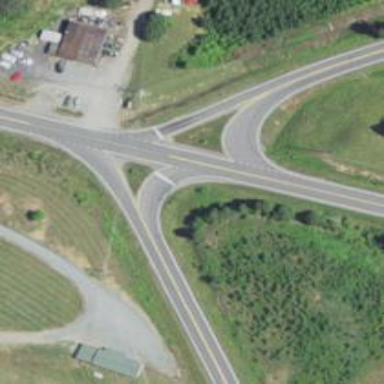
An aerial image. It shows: Trunk_link highway with cloverleaf junction.